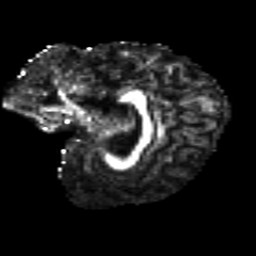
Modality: FA
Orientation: sagittal
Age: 33
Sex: female
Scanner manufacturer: siemens
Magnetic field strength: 3 T
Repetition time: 8.8 s
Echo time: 0.085 s